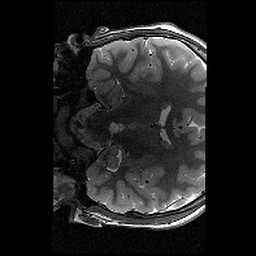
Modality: T2w
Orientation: coronal
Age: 11
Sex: male
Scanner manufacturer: siemens
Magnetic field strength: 3 T
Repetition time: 9.23 s
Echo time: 0.067 s